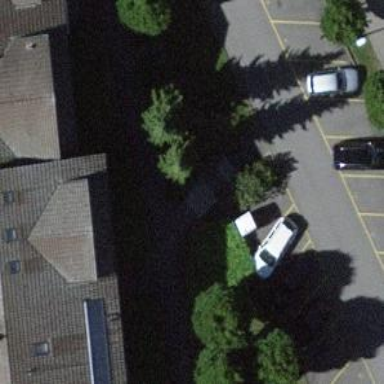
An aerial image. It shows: Set of steps on the road.